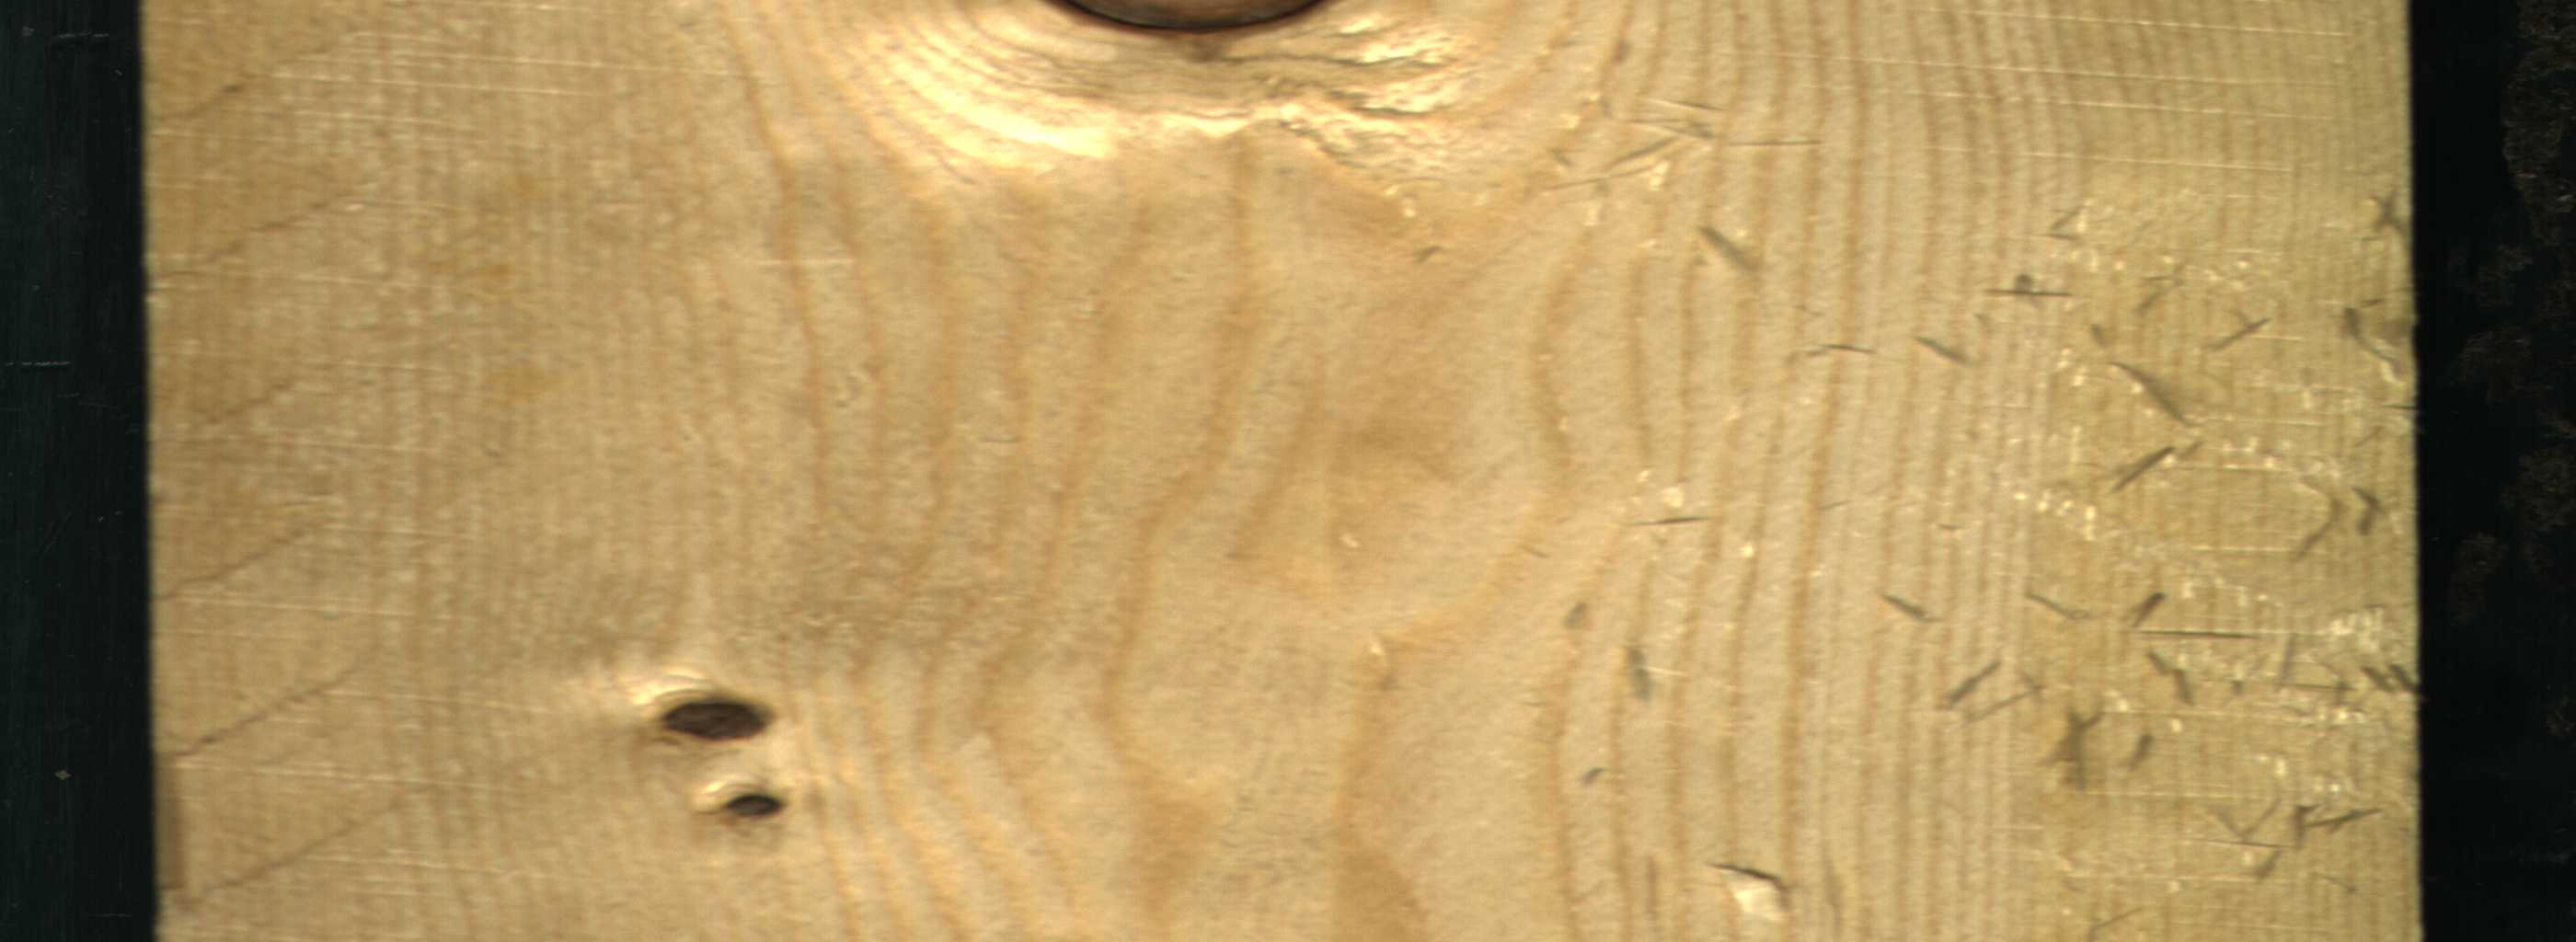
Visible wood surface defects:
Dead_Knot
Dead_Knot
Dead_Knot